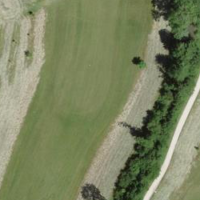
EUNIS habitat code: 25
Species observed at this site:
Geranium pyrenaicum
Prunus padus